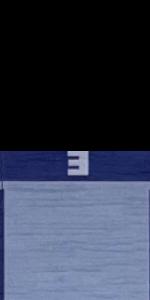
Label: Empty